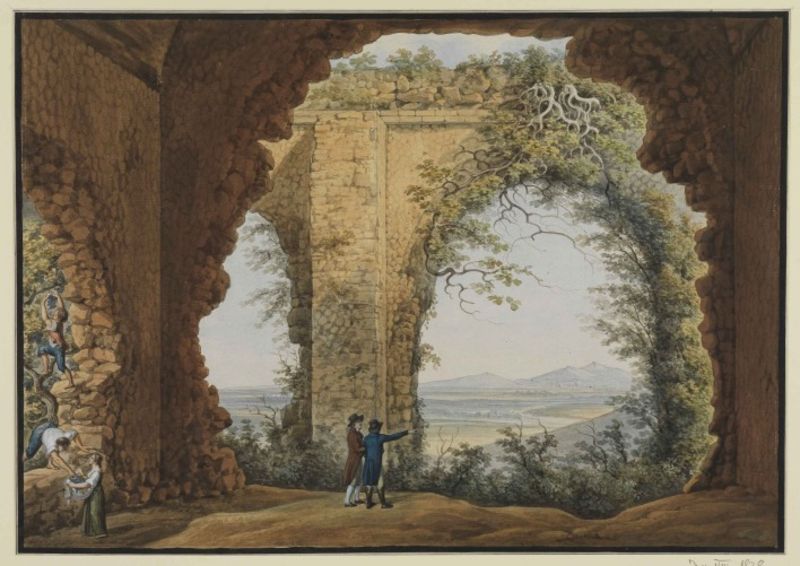
Titel: Blick aus der Villa des Maecenas auf Monte Cavo und Rocca di Papa
Künstler: Abraham Louis Rodolphe Ducros
Standort: Karlsruhe
Institution: Staatliche Kunsthalle Karlsruhe
Schlagwörter: baum, berg, blau, felsen, gemälde, hand, himmel, mann, meer, schatten, aquarell, bäume, fluss, frauen, grün, landschaft, menschen, mädchen, ocker, see, äste, braun, frau, hell, hintergrund, hut, hüte, kleid, licht, männer, weiss, zeichnung, ausblick, haus, rot, wiese, leute, malerei, rock, alt, architektur, arm, faru, stein, steine, ebene, erde, feld, felder, horizont, natur, weite, zweige, busch, büsche, gebüsch, boden, mantel, personen, pflanze, pflanzen, arbeit, kinder, ranken, trauben, aussicht, schürze, äpfel, bogen, italien, zwei, ernte, berge, fels, gebirge, kette, mauer, ziegel, klein, arbeiter, rundbogen, romantik, wein, korb, zeigen, gehrock, tor, panorama, bögen, ruine, durchblick, torbogen, spaziergang, wurzel, ideal, idyll, mauerwerk, rückenfigur, ruinen, stiefel, flora, ranke, gemäuer, kaputt, wurzeln, efeu, quader, mensche, sandstein, mauern, blua, romantisch, lanschaft, springen, rundbögen, grotte, forscher, wildnis, aquädukt, spaziergänger, klettern, wanderung, aquadukt, äquadukt, triumphbogen, verwachsen, aufbau, torbögen, ziegelstein, kletterpflanzen, diebstahl, horizonz, größe, pflücker, apfelernte, rückenfigut, böhen, gemälse, landschaft ruine, plücken, beige+, horizuonmt, kind junge